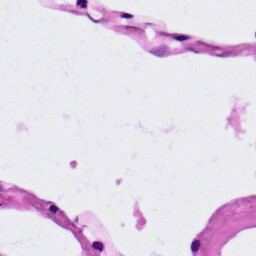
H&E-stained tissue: Lung